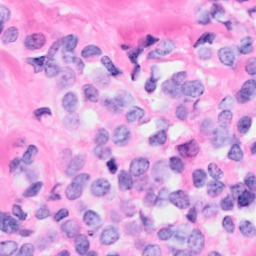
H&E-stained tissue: Breast